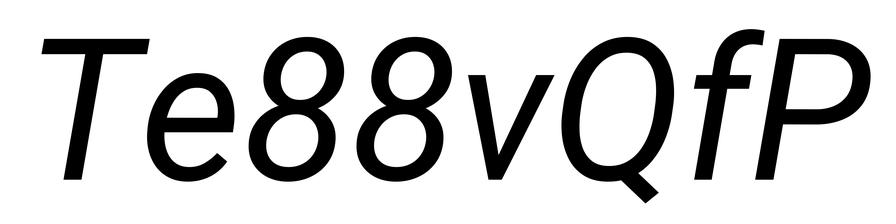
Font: Roboto-Italic_Italic